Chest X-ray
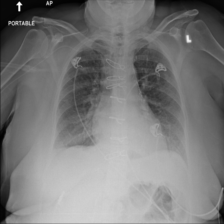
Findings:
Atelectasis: negative
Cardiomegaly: negative
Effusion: positive
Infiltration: negative
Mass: negative
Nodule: negative
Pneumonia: negative
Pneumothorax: negative
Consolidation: negative
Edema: positive
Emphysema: negative
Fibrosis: negative
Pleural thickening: negative
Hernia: negative